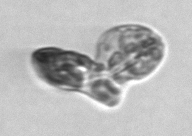
Label: Karenia